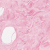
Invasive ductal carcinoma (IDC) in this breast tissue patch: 0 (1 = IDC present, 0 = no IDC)